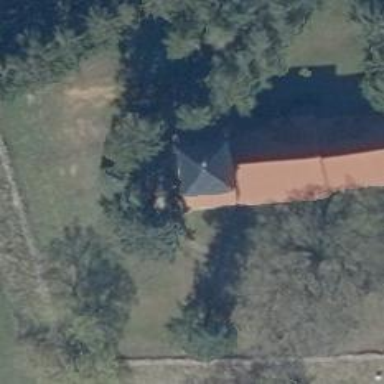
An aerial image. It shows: Church which is place of worship.